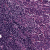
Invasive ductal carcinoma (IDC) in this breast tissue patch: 1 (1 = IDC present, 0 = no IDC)